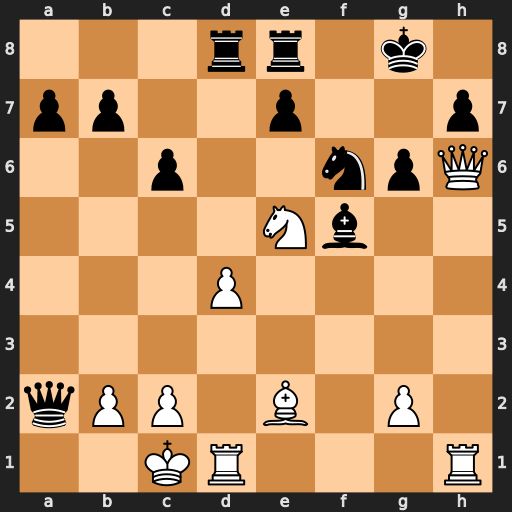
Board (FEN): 3rr1k1/pp2p2p/2p2npQ/4Nb2/3P4/8/qPP1B1P1/2KR3R
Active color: w
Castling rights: -
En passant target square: -
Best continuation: Bc4+ Qxc4 Nxc4